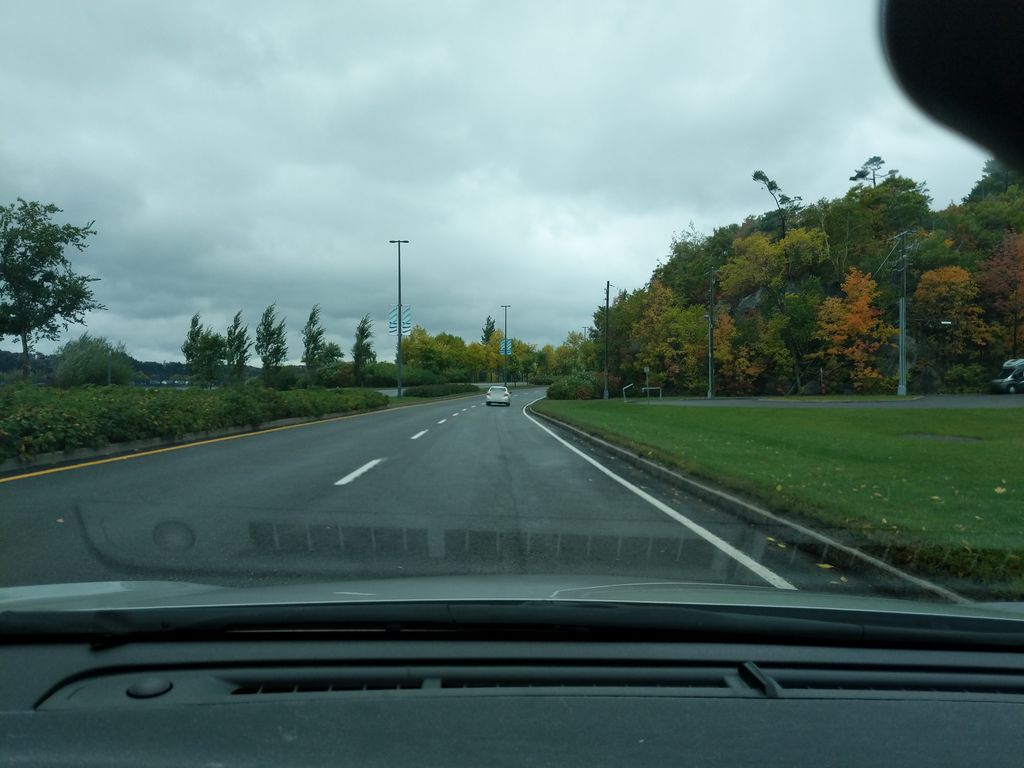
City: quebec_city